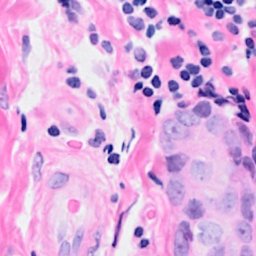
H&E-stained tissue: Breast